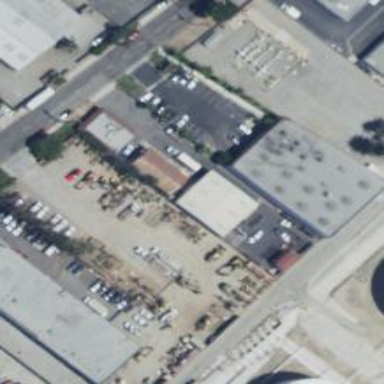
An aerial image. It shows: Warehouse.